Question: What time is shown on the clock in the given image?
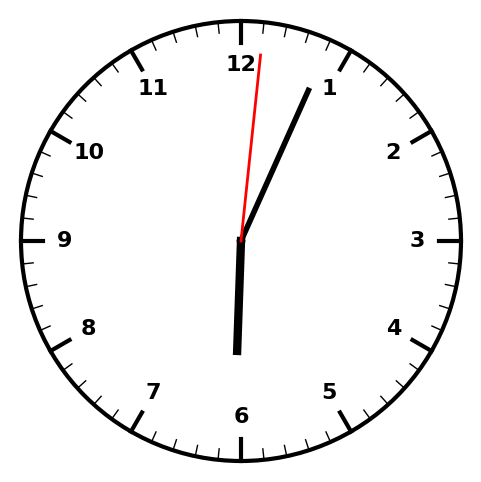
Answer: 06:04:01